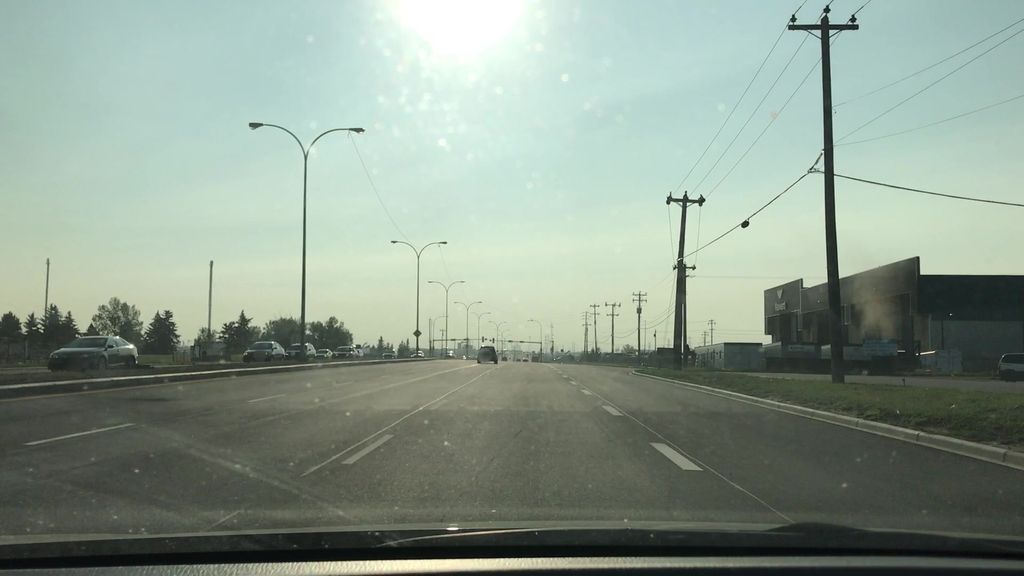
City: edmonton